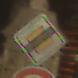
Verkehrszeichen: EndeVorfahrtsstrasse
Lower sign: Geschwindigkeit80
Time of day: SunriseSunset
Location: Outdoor (Suburban)
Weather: Clear
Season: NotSpecified
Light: Natural